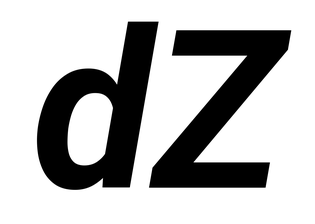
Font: Roboto-Italic_Bold_Italic